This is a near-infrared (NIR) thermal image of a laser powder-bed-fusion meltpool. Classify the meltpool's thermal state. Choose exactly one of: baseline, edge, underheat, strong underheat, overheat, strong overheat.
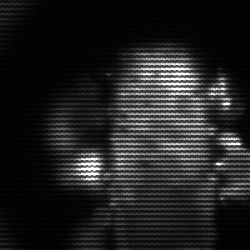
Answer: strong underheat